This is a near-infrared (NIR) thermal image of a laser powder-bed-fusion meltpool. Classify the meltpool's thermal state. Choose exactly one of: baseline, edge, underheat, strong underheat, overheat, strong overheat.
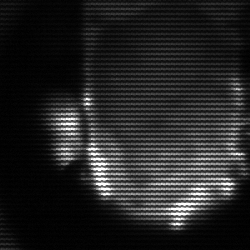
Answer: baseline